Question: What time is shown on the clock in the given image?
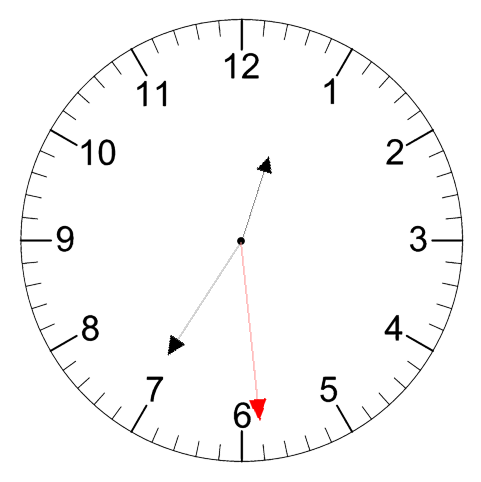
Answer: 12:35:29